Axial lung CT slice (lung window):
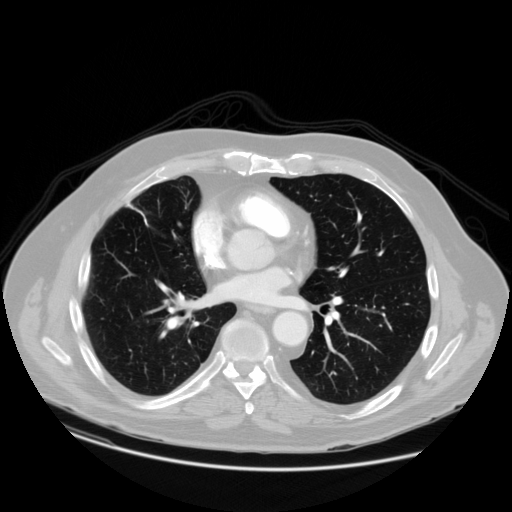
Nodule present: no